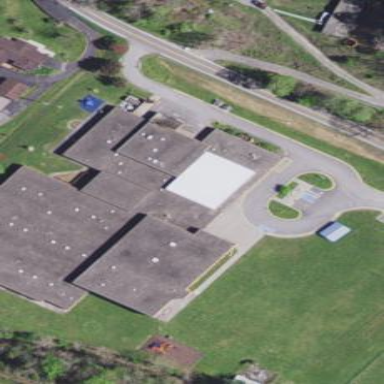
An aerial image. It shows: School.